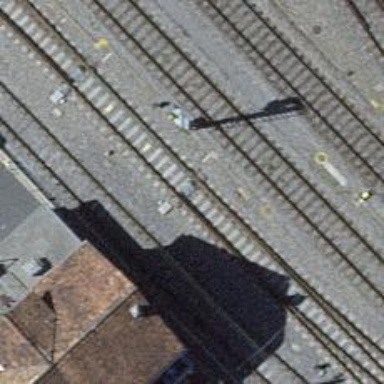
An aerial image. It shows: Railway switch.